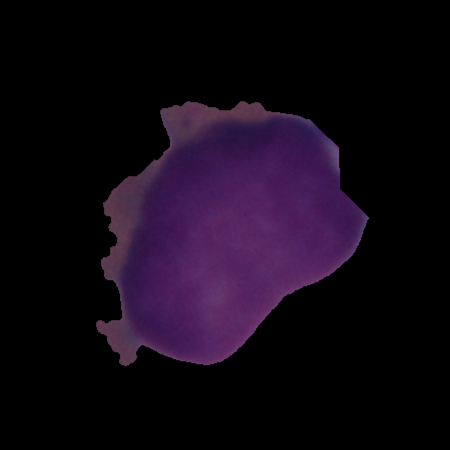
Label: cancer